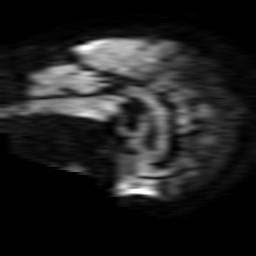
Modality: TRACE
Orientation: sagittal
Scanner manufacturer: philips
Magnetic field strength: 1.5 T
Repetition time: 4.684 s
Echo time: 0.07764 s